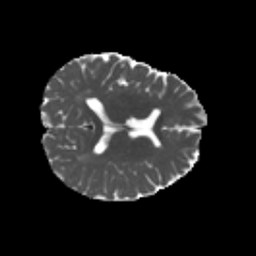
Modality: MD
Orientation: axial
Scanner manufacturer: siemens
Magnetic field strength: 3 T
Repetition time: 4.16 s
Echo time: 0.0806 s